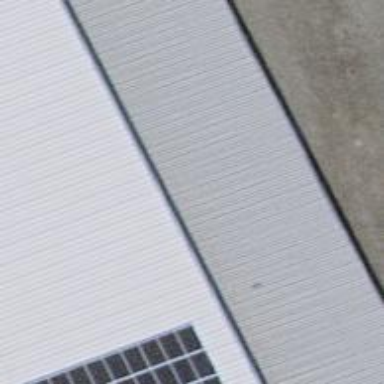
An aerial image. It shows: View of roof of building.